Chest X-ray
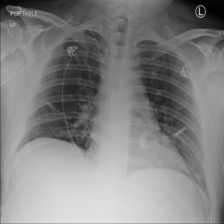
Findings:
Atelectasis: negative
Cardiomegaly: negative
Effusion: negative
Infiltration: negative
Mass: negative
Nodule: negative
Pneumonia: negative
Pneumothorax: negative
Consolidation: negative
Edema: negative
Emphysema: negative
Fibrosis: negative
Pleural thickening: negative
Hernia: negative